Interaction volume radius: 5 \u00c5
Interaction volume height: 20 \u00c5
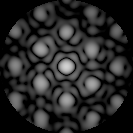
Disorder parameter: 0.2953